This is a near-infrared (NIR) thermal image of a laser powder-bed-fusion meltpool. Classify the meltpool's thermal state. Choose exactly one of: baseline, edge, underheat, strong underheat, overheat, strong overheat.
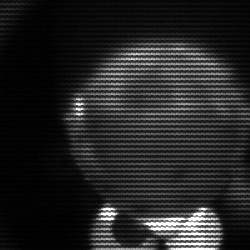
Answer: edge